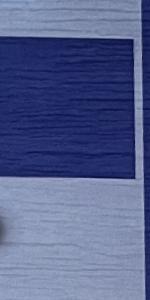
Label: Empty